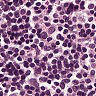
Metastatic tissue present: no